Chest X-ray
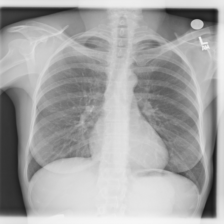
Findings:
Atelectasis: negative
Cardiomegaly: negative
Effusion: negative
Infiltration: negative
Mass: negative
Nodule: negative
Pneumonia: negative
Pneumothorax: negative
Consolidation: negative
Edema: negative
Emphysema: negative
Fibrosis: negative
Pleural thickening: negative
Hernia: negative